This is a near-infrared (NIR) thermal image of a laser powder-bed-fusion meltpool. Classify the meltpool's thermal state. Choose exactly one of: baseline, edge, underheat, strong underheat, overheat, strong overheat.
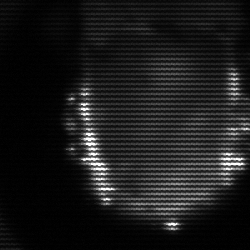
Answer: baseline